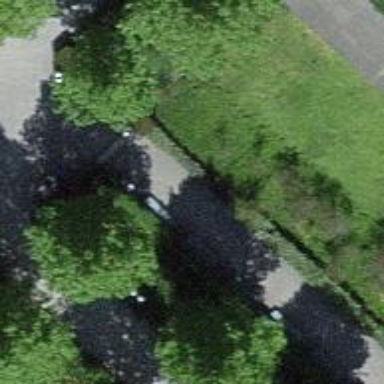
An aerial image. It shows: Bench for seating.